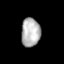
Tissue: lung
Cell type: Epithelial cells
Senescence score: 0.2284
Nuclear area (px): 528
Mean DAPI intensity: 182.498